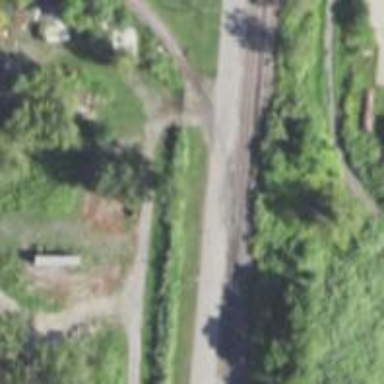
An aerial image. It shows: Level crossing along the railway.